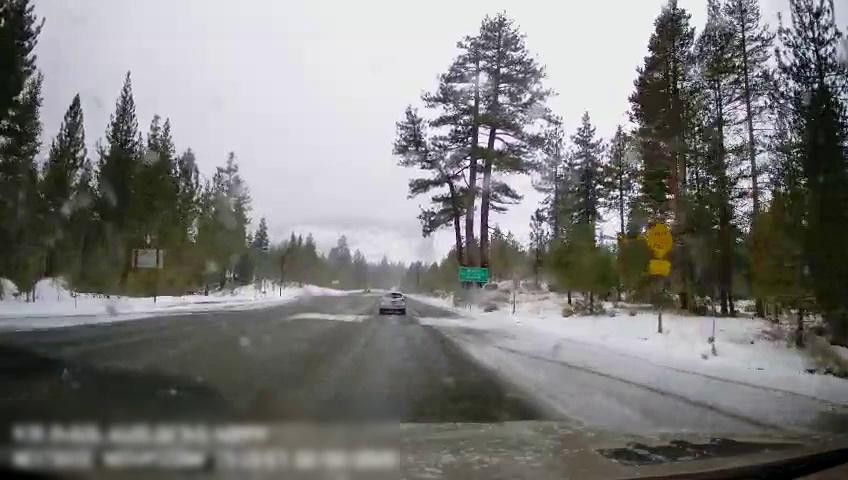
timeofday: Day
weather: Snowy
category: Drivable Space
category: Vehicles | SUV
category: Traffic | Signs
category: Traffic | Signs
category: Traffic | Signs